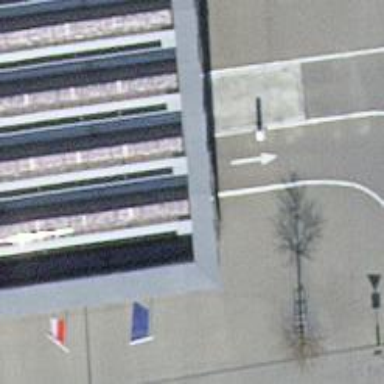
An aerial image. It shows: Parking area.